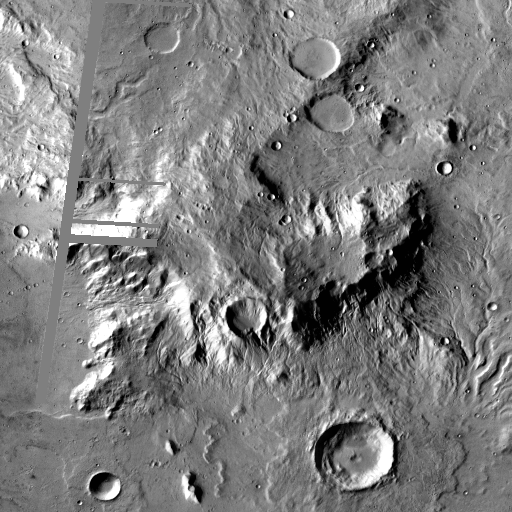
Crater classes present: Background, Other, Layered, Secondary